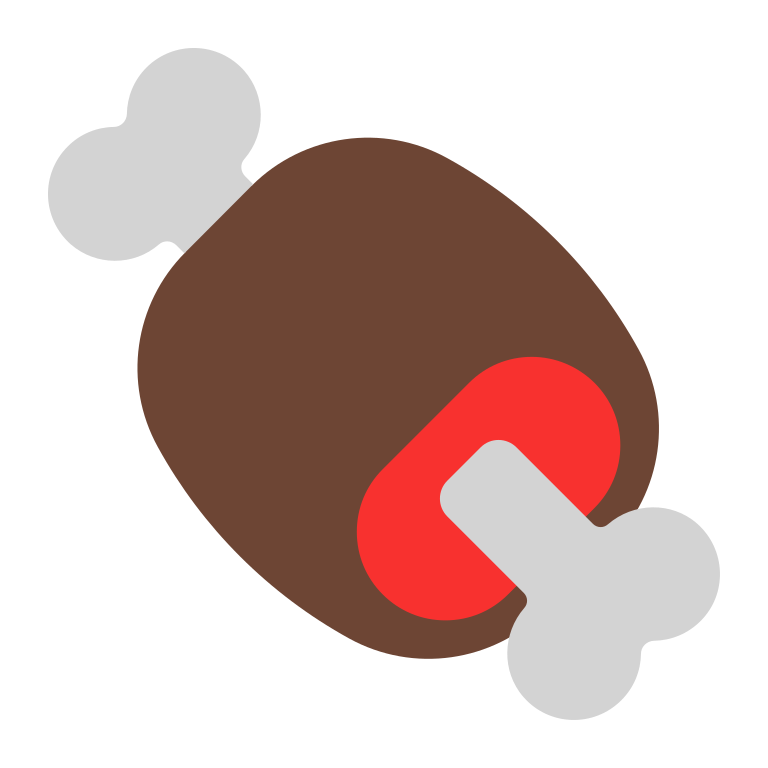
meat on bone flat